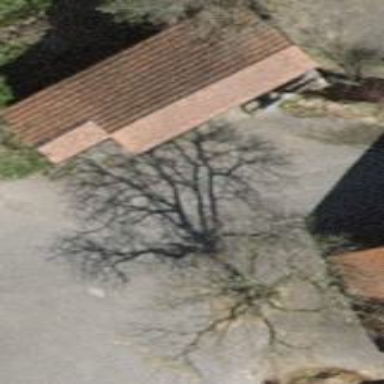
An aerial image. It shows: Stable building.